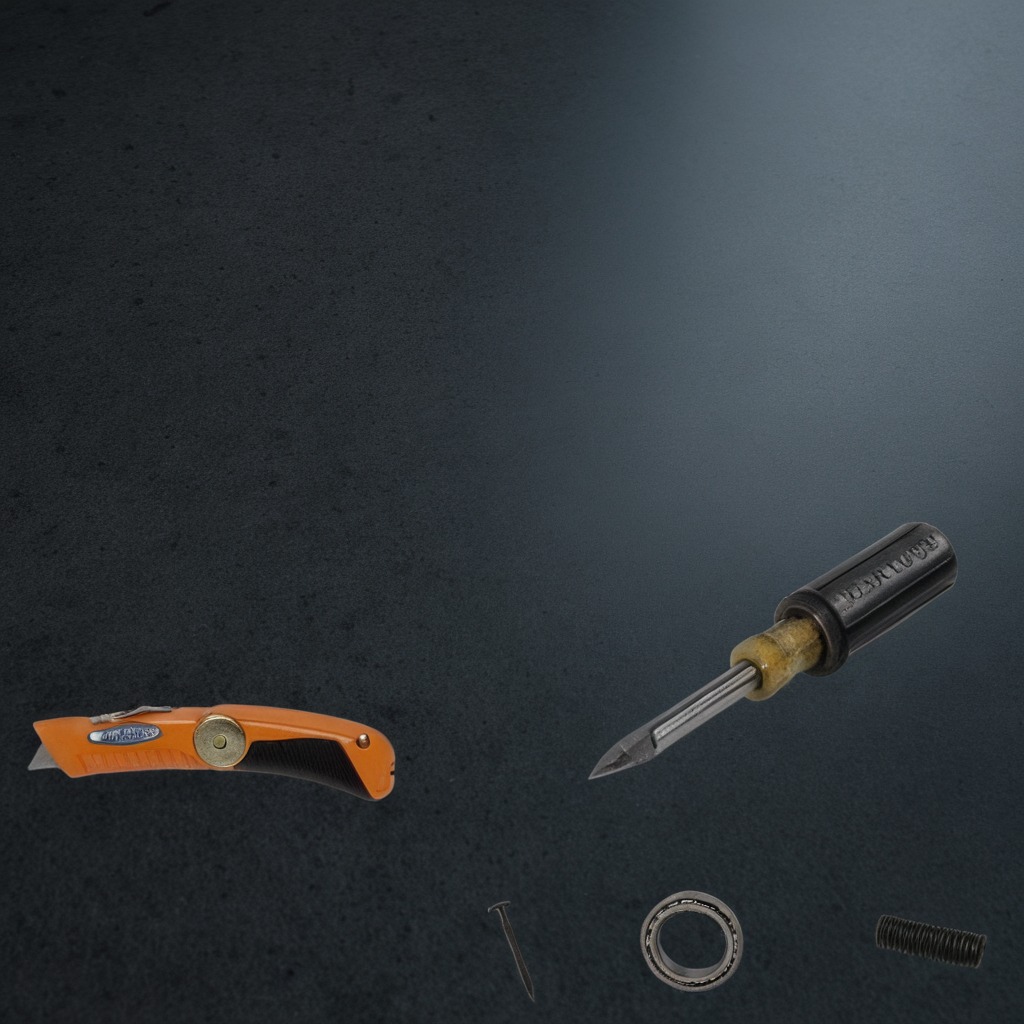
A ball bearing, a utility knife, an iron nail, a coiled metal spring, and a screwdriver are lying on a clean granite table inside a workshop at night dim ambient light soft shadows worn but